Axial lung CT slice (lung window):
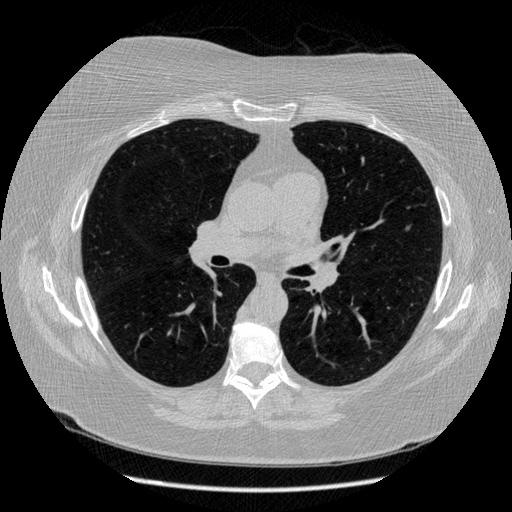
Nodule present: no